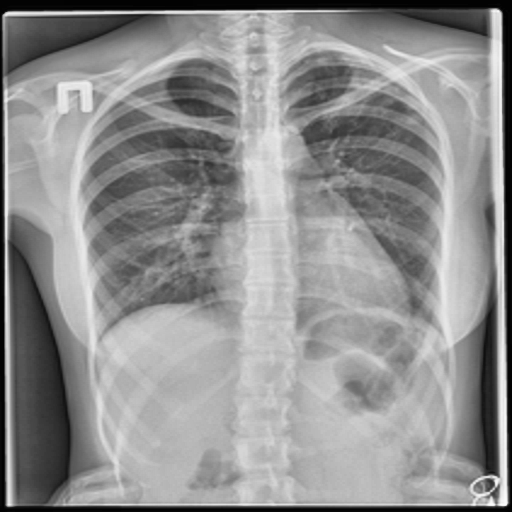
Finding: TUBERCULOSIS